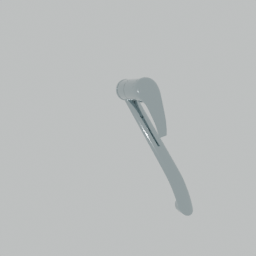
Label: appliances